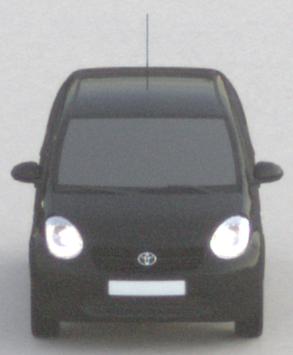
Make: Toyota
Model: Passo
Detailed model: Toyota Passo X Yururi
Model produced from: 2010
Model produced until: 2016
Doors: 5
Color: black
Road condition: dry road
Daytime: sunrise or sunset
Contrast: low contrast